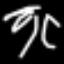
Label: palm tree